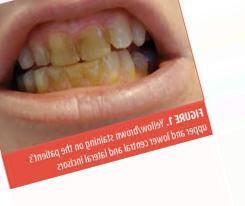
Condition: Tooth Discoloration